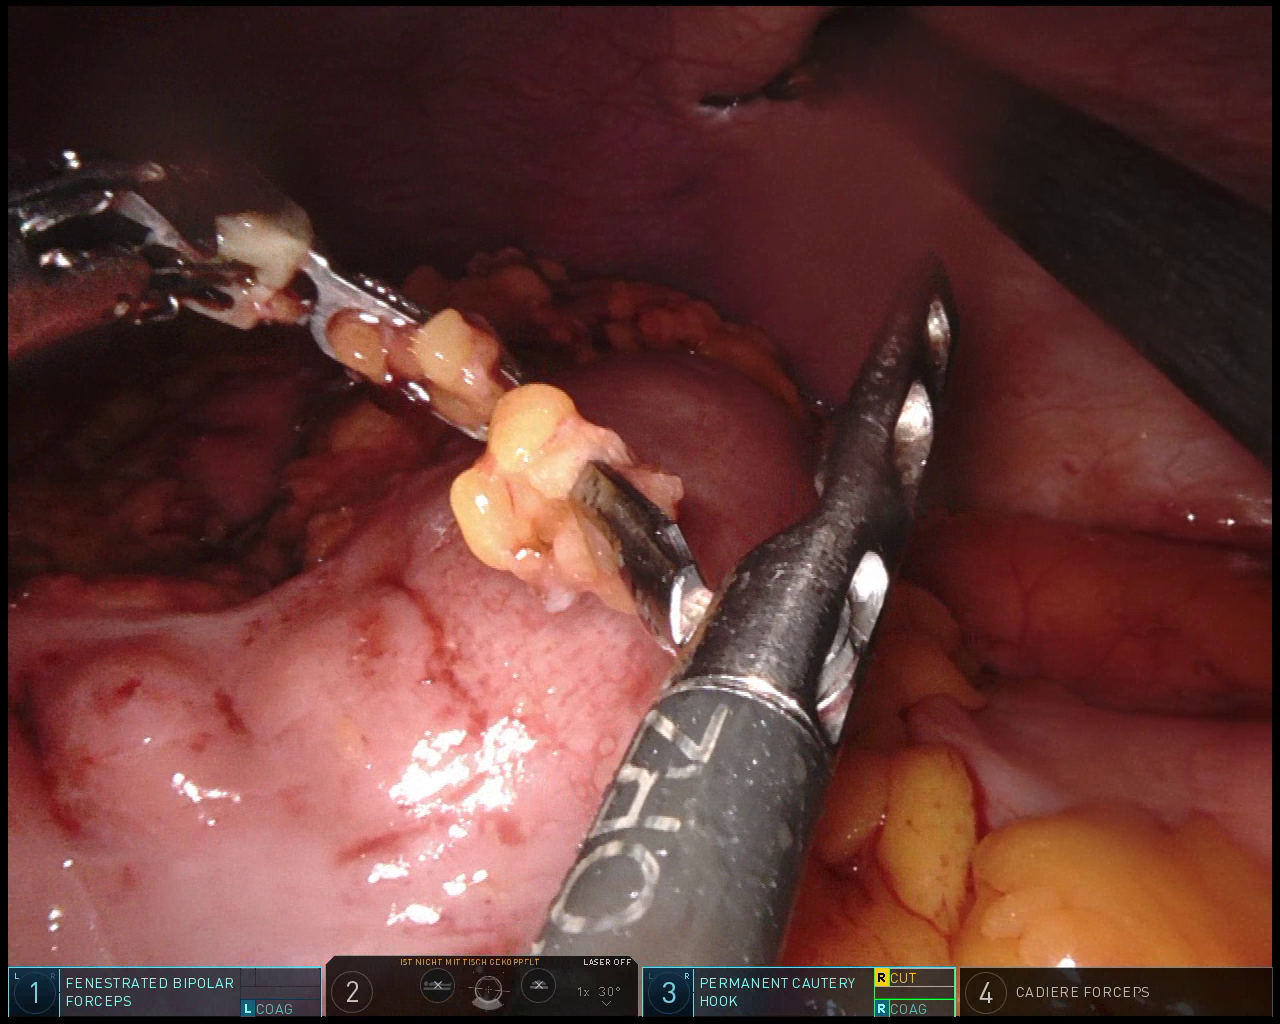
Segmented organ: colon
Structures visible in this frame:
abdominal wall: yes
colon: yes
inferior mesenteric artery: no
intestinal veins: no
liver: no
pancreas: no
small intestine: no
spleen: no
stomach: no
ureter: no
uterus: no
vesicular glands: no